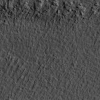
Atmospheric dust classification: not_dusty